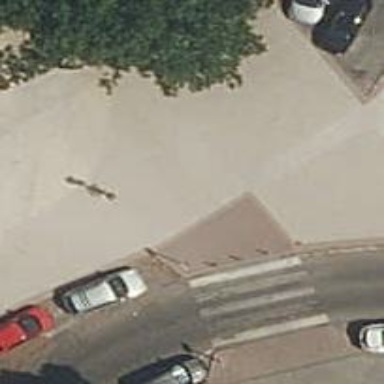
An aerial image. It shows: Footway surfaced with paving stones.